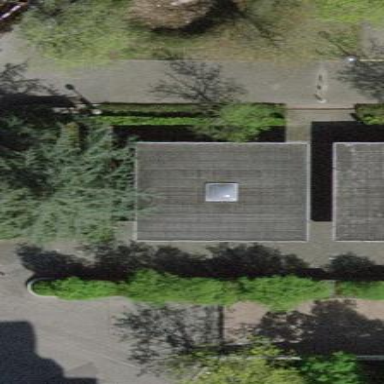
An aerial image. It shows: Building with bicycle parking amenities.